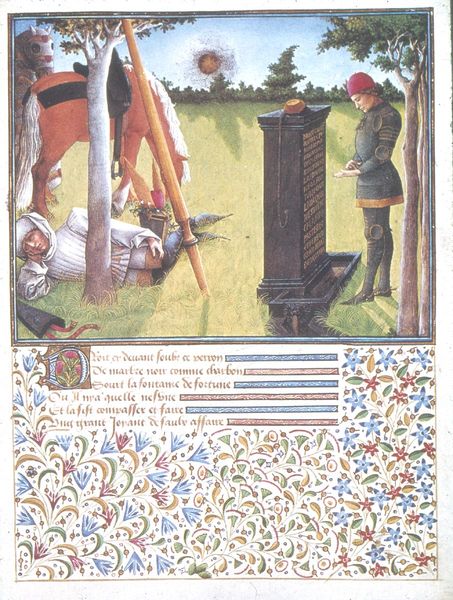
Titel: Livre du Coeur d’amour épris von René d’Anjou
Künstler: Coeur-Meister
Institution: Wien, Österreichische Nationalbibliothek
Schlagwörter: baum, blau, mann, grün, blumen, frankreich, rot, wiese, diener, trauer, pferd, pferde, sattel, schrift, lanze, buch, ritter, rüstung, französich, grab, mittelalter, handschrift, kalligraphie, grabstein, grasend, d